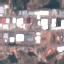
Land use / land cover: Industrial